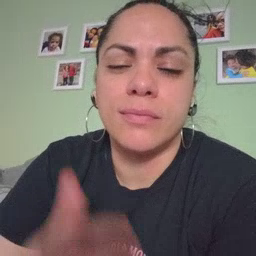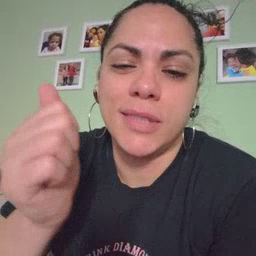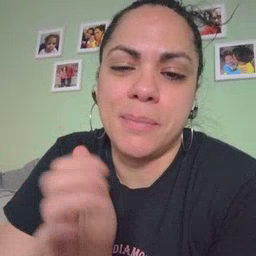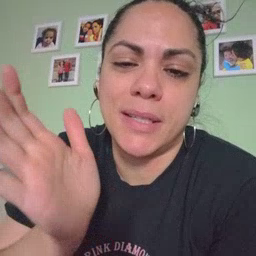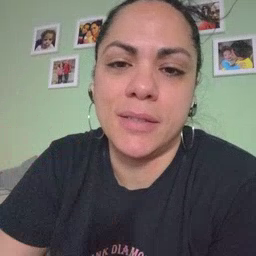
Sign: mitten